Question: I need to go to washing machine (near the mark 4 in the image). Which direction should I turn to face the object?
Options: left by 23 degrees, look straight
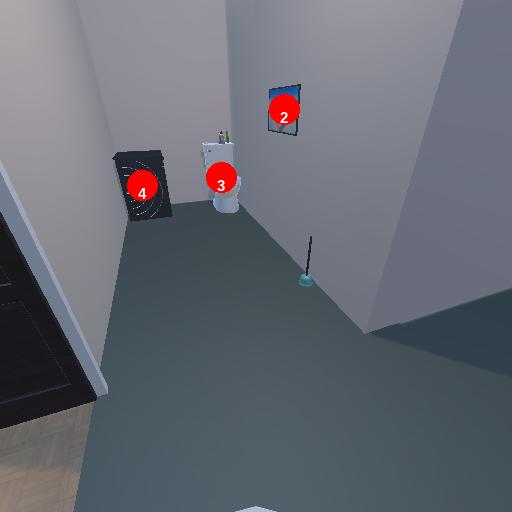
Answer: left by 23 degrees